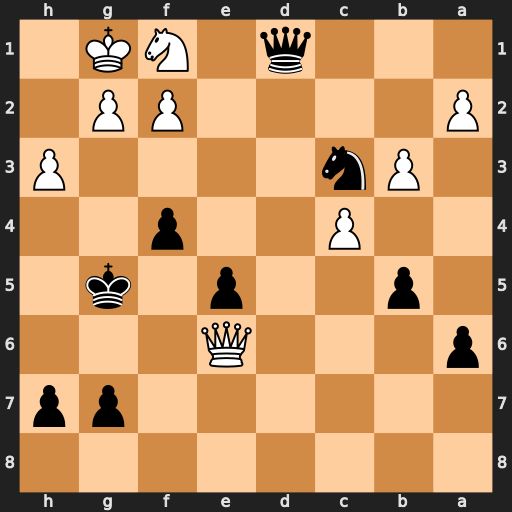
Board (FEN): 8/6pp/p3Q3/1p2p1k1/2P2p2/1Pn4P/P4PP1/3q1NK1
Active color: b
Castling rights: -
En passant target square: -
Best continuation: Ne2+ Kh2 Qxf1